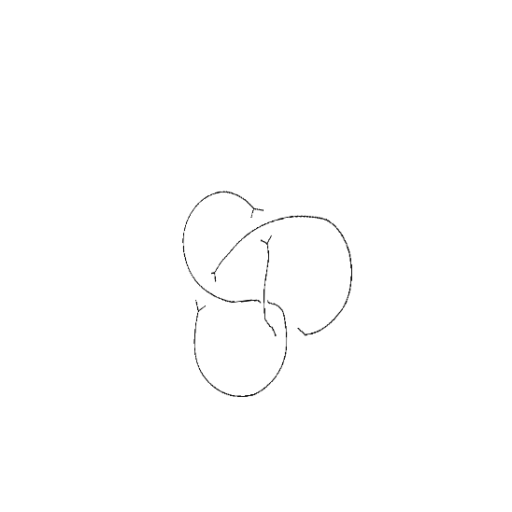
Crossing number: 4